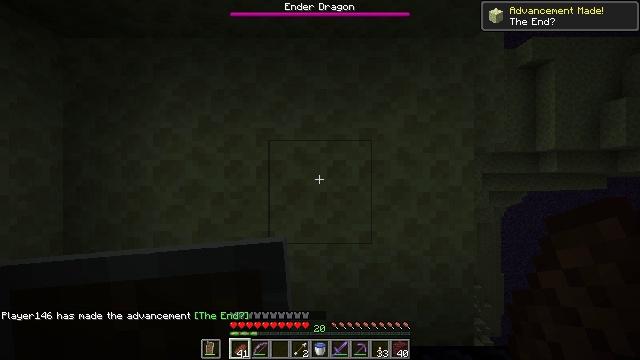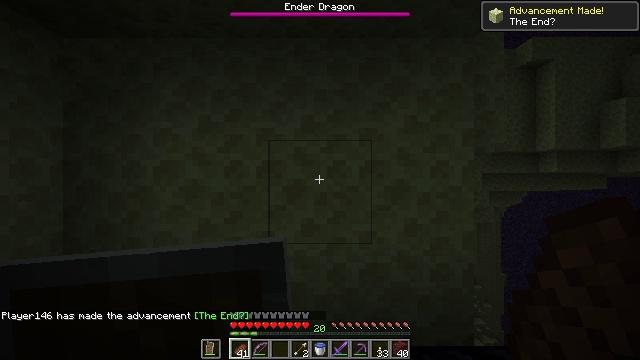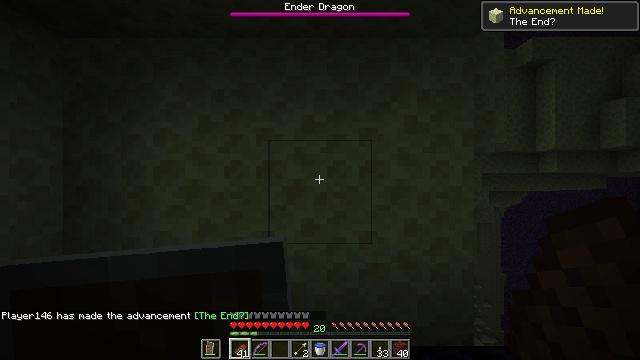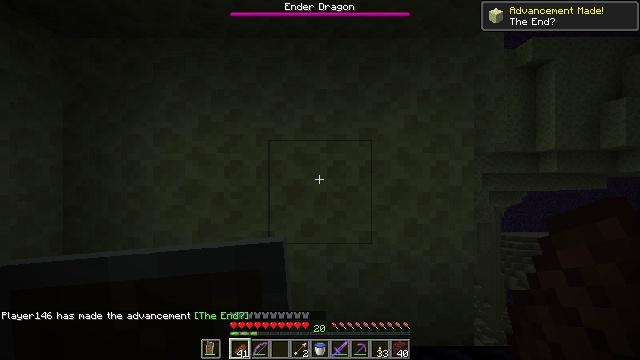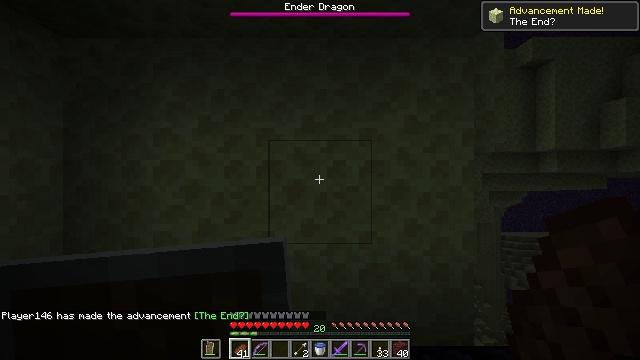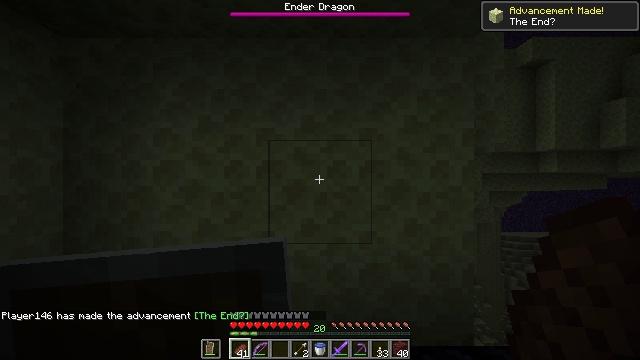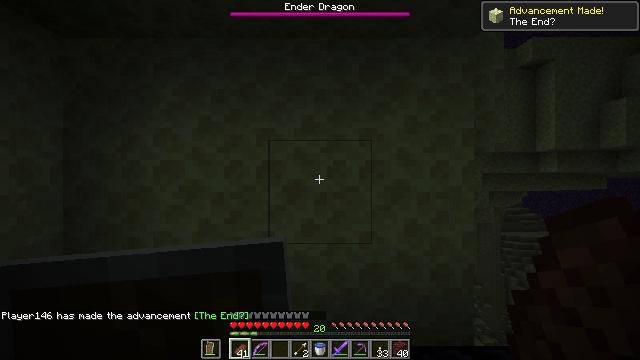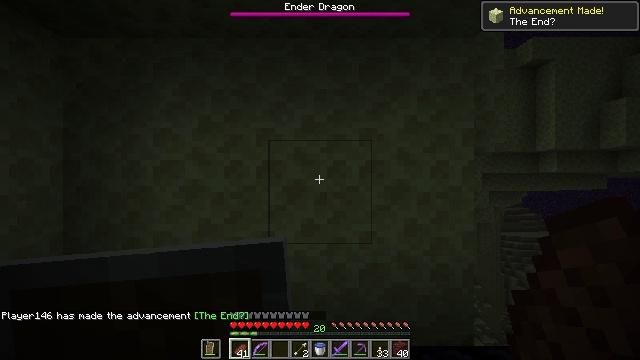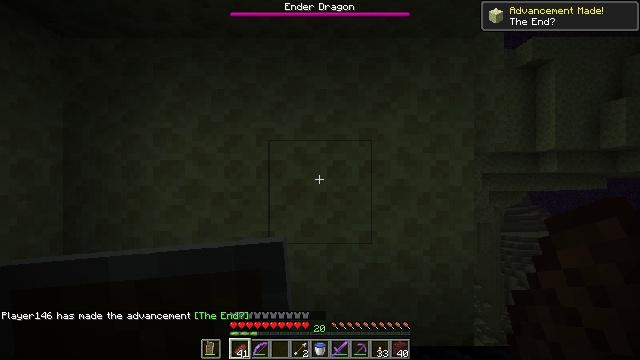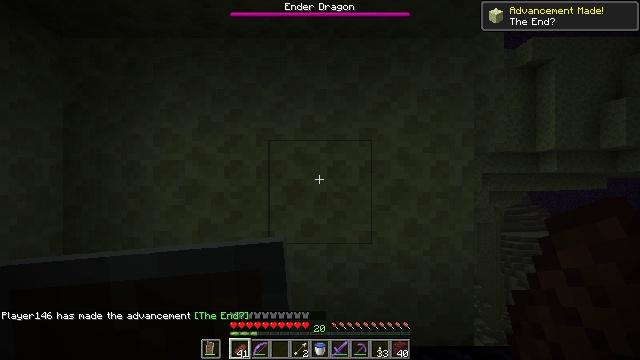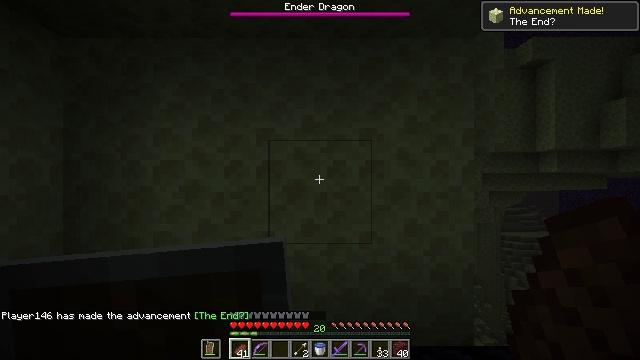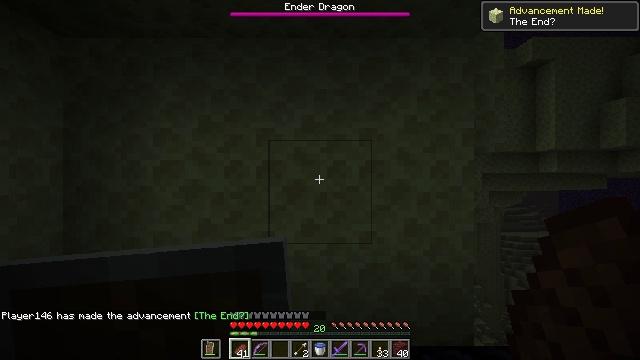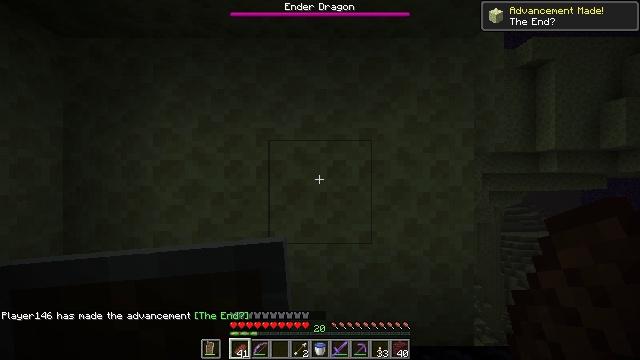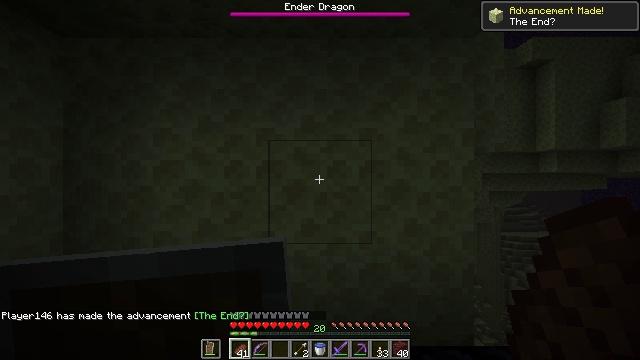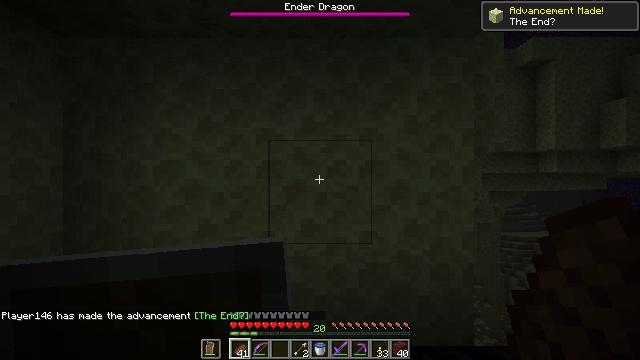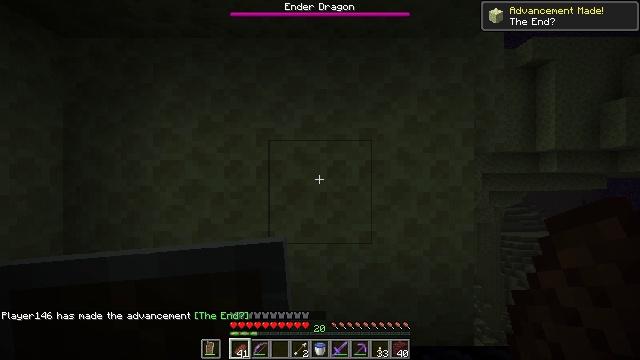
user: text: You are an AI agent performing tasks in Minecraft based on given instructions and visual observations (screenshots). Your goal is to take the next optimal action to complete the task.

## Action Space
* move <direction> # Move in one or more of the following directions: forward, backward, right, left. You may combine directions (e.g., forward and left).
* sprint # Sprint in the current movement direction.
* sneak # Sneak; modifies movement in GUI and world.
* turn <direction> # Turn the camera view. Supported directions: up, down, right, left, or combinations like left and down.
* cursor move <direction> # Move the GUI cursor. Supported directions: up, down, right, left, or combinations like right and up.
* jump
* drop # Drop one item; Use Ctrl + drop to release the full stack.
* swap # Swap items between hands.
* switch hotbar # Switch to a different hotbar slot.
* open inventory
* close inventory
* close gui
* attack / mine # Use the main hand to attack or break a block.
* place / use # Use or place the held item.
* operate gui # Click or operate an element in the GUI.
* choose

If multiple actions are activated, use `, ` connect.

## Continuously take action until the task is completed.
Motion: motion action
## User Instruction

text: Gather end stone from the End.
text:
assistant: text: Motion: no_op
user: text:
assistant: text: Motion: no_op
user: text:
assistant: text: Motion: no_op
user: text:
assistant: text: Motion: no_op
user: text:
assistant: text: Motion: no_op
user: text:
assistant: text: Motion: no_op
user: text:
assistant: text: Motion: no_op
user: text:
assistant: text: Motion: no_op
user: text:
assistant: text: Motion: no_op
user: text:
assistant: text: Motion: no_op
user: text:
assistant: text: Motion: no_op
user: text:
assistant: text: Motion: no_op
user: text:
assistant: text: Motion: no_op
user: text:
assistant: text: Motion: no_op
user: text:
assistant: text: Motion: no_op
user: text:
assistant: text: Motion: no_op
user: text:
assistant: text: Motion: no_op
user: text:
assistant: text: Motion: no_op
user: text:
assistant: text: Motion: no_op
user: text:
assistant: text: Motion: no_op
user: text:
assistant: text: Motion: no_op
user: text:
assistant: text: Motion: no_op
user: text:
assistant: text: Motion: turn right
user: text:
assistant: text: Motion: turn right and down
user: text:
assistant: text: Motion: turn right and down
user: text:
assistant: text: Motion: turn right and down
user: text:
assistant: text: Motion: turn right
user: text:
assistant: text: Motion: turn right and down
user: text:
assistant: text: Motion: turn right
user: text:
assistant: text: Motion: turn right and down